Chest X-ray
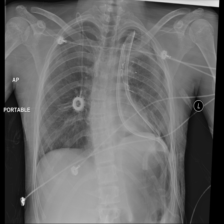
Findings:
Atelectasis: positive
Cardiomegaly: negative
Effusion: negative
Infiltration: negative
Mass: negative
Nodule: negative
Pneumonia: negative
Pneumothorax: negative
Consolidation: negative
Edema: negative
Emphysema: negative
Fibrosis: negative
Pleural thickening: negative
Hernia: negative